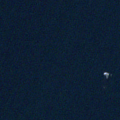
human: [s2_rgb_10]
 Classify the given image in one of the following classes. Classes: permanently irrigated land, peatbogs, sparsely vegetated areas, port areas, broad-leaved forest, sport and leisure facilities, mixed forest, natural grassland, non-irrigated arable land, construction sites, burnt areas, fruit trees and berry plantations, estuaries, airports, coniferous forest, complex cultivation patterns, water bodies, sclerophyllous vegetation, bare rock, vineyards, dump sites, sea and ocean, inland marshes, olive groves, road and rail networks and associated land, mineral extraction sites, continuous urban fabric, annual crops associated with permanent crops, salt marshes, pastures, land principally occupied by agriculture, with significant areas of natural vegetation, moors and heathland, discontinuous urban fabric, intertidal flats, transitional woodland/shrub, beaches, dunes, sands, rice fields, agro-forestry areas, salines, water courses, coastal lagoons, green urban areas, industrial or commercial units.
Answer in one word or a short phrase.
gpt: sea and ocean